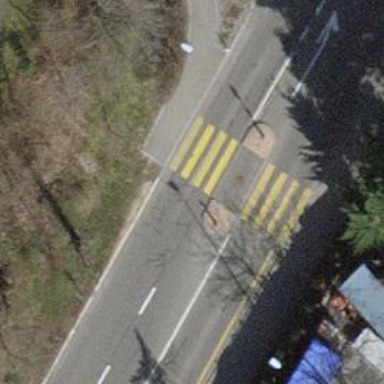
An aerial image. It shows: Uncontrolled crossing along footway.